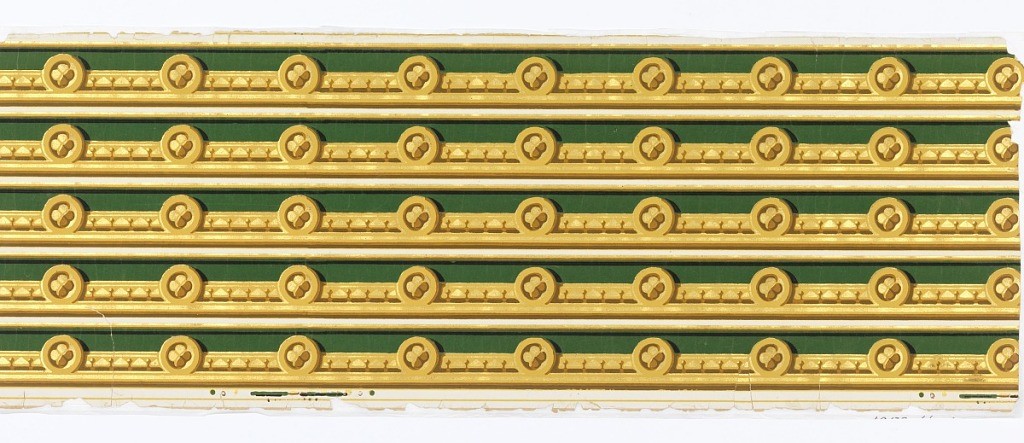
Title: Border
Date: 1830–60
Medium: Block-printed paper, gilt, flocked
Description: Green flock surmounted by dentil molding and quatrefoils in buff and gilt.